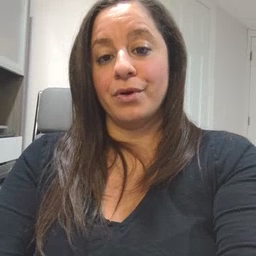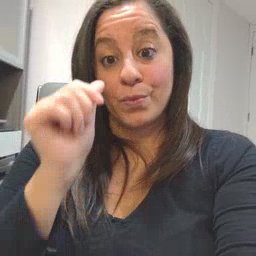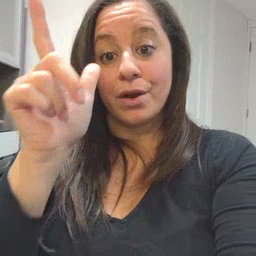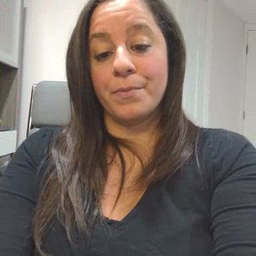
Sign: awake